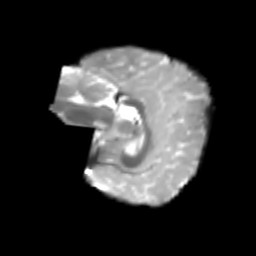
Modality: T2w
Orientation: sagittal
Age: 6
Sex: female
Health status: healthy